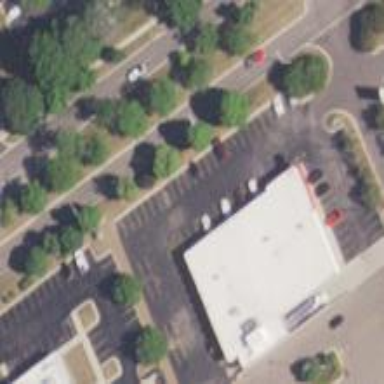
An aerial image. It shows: Retail building housing supermarket.